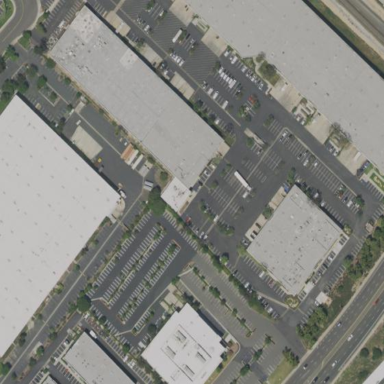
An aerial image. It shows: Commercial area.